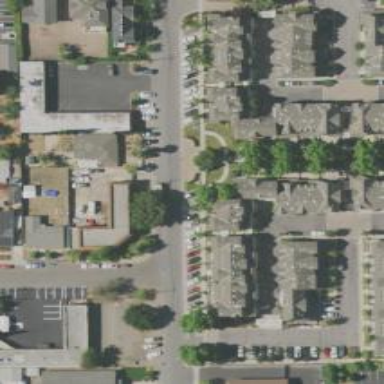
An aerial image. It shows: Residential road with sidewalk on the left.